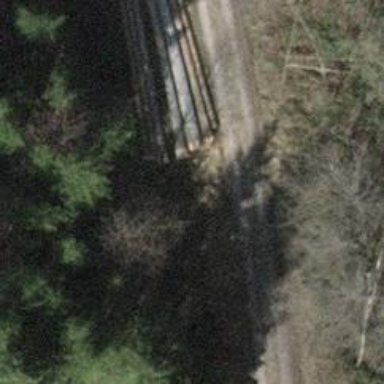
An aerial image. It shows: Culvert tunnel.